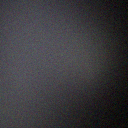
Screen state: off